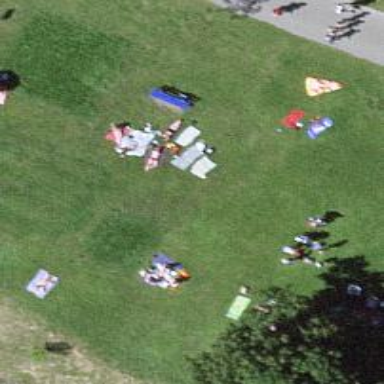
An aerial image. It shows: Barbecue facility.